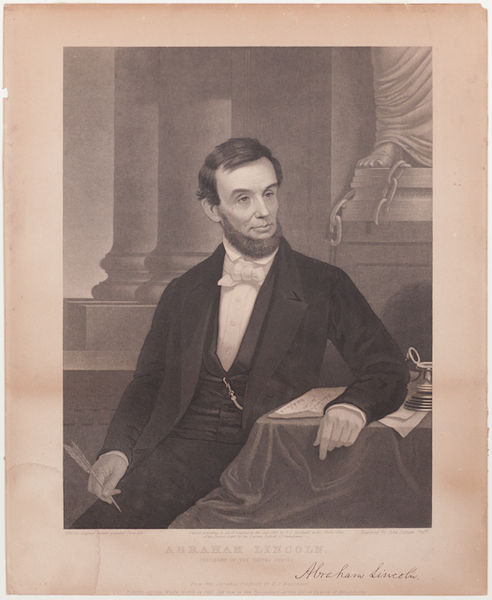
Titel: Abraham Lincoln
Künstler: John Sartain
Standort: Amherst (Massachusetts, USA)
Institution: Mead Art Museum, Amherst College
Schlagwörter: hand, mann, haar, säulen, tisch, bart, hemd, jacke, kanne, columns, hair, portrait, room, symbolism, print, fliege, uhrkette, man, black and white, coat, beard, desk, pen, quill, statue, tie, papers, art, pencil, charcoal, lithograph, border, photograph, bread, lithography, printmaking, presidential, abraham lincoln, lincoln, usa, president, patriot, honest abe, inkwell